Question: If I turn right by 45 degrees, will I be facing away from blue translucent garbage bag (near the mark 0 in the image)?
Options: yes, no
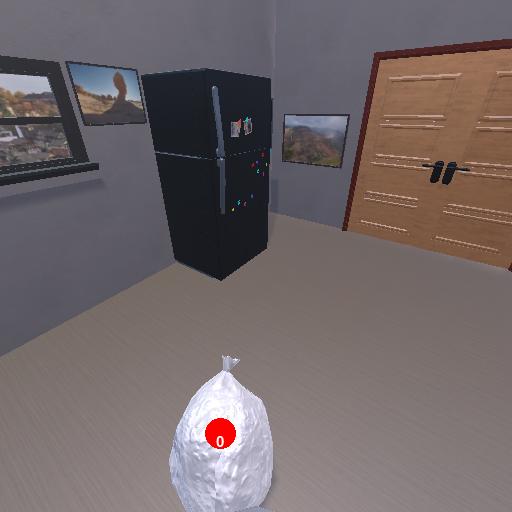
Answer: yes